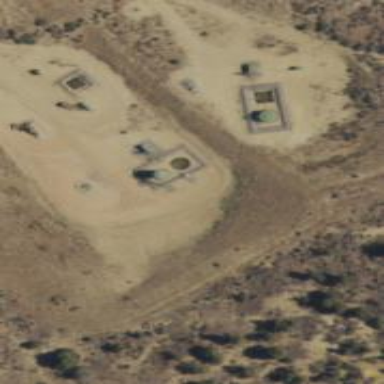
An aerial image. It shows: Storage tank with man-made structure.